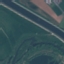
Land use / land cover class: River